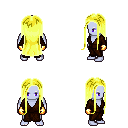
a pixel art fantasy rpg character, male body template, dark elf, purple skin, brown robe, metal pants, gold extra-long hairstyle, gold gloves, four views (front, back, left, right), 2x2 character sprite sheet, small pixel art, hard edges, no anti-aliasing